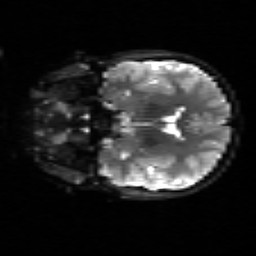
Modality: sbref
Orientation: coronal
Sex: male
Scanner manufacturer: siemens
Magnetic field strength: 3 T
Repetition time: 5 s
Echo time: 0.071 s